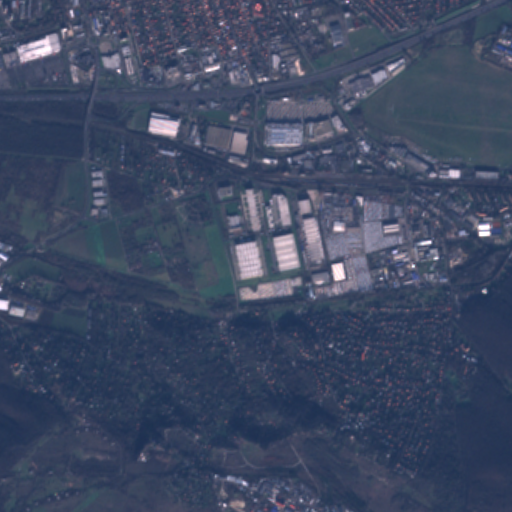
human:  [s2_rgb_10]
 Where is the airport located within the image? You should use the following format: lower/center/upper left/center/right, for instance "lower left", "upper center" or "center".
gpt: The airport is located in the upper right of the image.
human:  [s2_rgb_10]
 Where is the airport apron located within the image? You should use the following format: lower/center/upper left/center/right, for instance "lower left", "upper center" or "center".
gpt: The airport apron is located in the upper right of the image.
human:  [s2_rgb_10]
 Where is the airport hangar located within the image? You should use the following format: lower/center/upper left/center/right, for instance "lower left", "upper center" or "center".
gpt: The airport hangar is located in the upper right of the image.
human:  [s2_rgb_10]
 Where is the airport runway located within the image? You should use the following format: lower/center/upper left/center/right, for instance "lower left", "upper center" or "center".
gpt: The airport runway is located in the upper right of the image.
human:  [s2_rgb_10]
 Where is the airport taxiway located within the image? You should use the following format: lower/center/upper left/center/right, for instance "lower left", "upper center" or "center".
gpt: The airport taxiway is located in the upper right of the image.
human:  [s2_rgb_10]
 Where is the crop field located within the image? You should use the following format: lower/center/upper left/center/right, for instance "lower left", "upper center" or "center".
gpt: The crop field is located in the center left of the image.
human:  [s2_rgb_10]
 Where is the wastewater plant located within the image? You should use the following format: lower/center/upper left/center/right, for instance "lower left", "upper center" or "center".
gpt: The wastewater plant is located in the center left of the image.
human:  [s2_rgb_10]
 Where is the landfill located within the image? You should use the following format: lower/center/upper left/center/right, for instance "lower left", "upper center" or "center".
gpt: There is no landfill in the image.